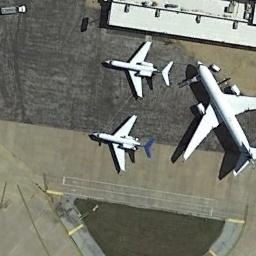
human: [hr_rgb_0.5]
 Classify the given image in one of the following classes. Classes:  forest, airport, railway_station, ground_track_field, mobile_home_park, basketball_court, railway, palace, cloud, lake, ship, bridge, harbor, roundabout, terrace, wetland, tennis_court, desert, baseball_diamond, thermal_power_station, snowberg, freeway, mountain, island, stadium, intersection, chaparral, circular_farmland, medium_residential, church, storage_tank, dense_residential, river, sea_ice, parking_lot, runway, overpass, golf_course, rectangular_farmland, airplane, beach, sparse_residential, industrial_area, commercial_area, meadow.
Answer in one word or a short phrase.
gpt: airplane